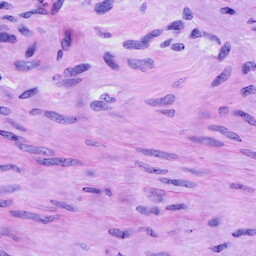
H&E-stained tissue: Cervix